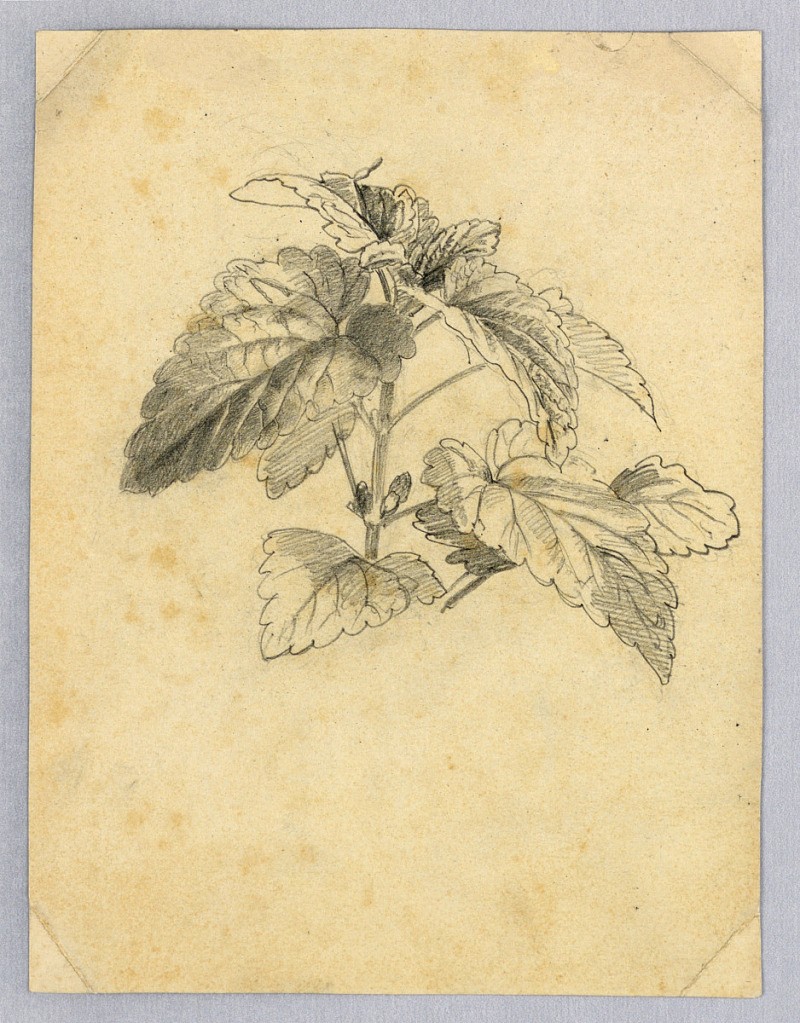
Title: Study of foliage
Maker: William Trost Richards, American, 1833–1905
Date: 1865–1870
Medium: Graphite on paper
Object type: Drawing
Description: Sketch of a tree with foliage.